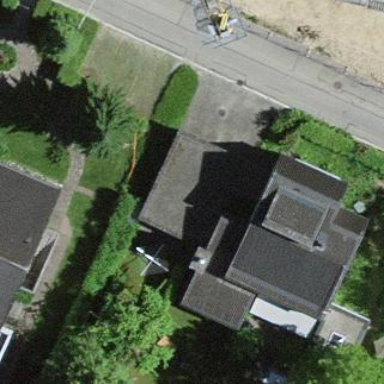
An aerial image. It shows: Garage.